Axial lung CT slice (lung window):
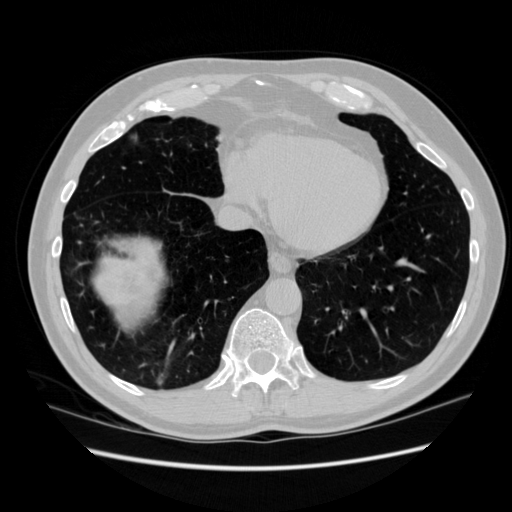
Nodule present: no